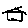
Label: house